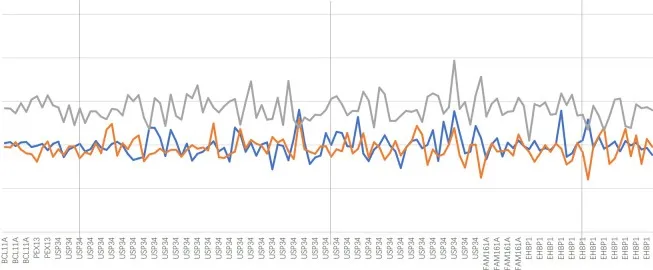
Results of CNV analysis in the patient.
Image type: chart (chart)